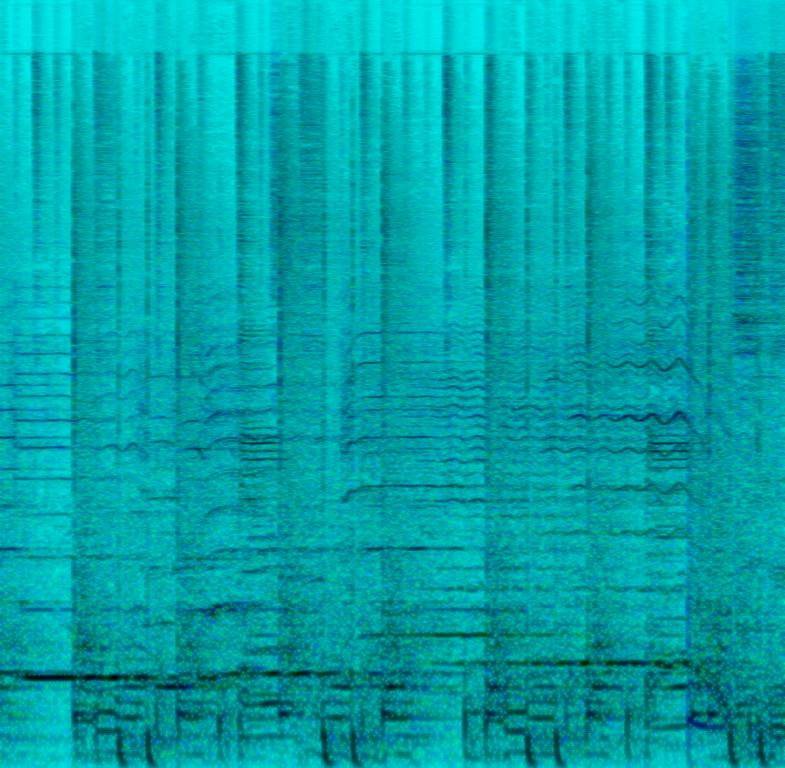
This song contains acoustic drums with reverb and a bassline playing to the kick. Someone is playing a slow evolving melody on a distorted e-guitar. In the background you can hear voices. This song may be playing live at a concert.